Interaction volume radius: 10 \u00c5
Interaction volume height: 35 \u00c5
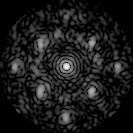
Disorder parameter: 0.4656